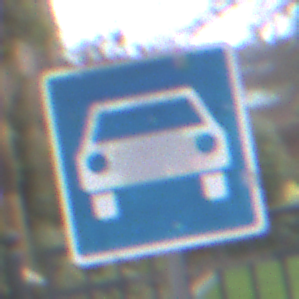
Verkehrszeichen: Kraftfahrstrasse
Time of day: Midday
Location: Outdoor (Urban)
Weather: Overcast
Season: NotSpecified
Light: Natural